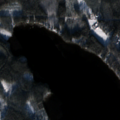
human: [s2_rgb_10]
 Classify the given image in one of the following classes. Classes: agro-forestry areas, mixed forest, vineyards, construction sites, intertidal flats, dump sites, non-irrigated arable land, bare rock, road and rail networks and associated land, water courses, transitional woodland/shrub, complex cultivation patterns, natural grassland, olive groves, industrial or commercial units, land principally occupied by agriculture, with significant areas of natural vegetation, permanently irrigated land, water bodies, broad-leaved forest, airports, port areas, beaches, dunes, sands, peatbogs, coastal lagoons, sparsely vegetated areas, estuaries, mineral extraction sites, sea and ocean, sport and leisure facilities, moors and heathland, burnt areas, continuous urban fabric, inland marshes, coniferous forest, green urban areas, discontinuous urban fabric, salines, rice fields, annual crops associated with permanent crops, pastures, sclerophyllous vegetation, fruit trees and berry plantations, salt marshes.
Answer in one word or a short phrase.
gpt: coniferous forest, mixed forest, transitional woodland/shrub, water bodies